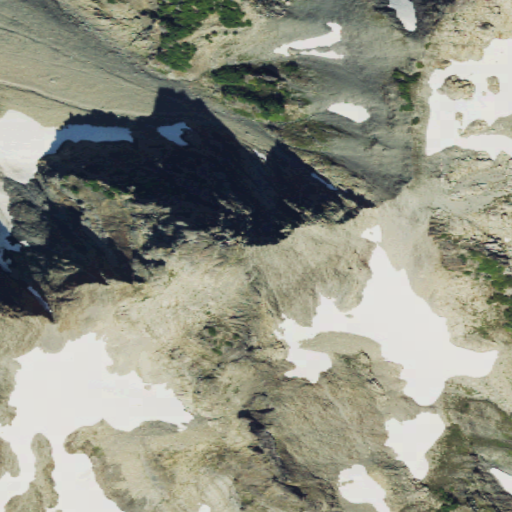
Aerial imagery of mountain in Washington named Mount Seattle containing only barren land